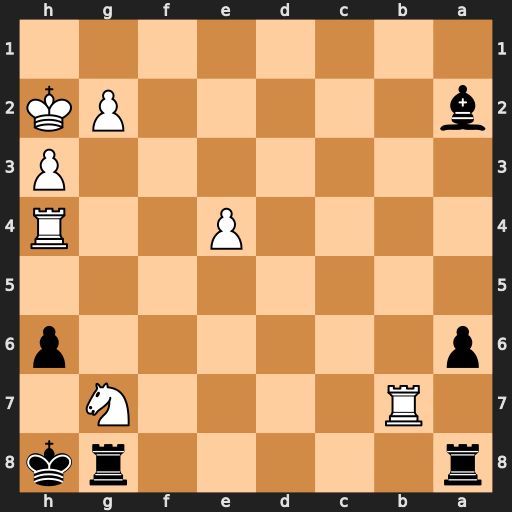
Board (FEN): r5rk/1R4N1/p6p/8/4P2R/7P/b5PK/8
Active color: b
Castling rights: -
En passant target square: -
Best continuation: Rxg7 Rxh6+ Kg8